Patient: sex F, age 69
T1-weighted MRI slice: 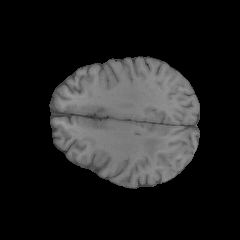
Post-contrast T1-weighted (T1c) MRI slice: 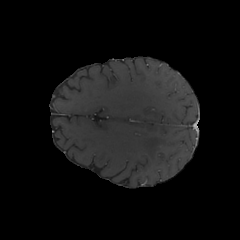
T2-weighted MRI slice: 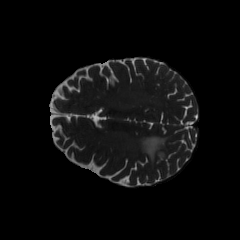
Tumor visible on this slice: yes
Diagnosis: Glioblastoma, IDH-wildtype
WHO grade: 4